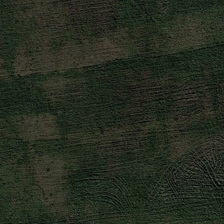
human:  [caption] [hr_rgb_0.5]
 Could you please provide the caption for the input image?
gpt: the turf here has been slightly worn .

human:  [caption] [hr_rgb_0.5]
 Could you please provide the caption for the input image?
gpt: it is a large piece of meadow .

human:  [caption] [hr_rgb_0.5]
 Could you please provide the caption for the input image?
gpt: it is a large piece of meadow .

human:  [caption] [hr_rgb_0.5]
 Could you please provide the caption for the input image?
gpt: the turf here has been slightly worn .

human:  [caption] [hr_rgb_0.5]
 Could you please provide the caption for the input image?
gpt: it is a large piece of meadow .